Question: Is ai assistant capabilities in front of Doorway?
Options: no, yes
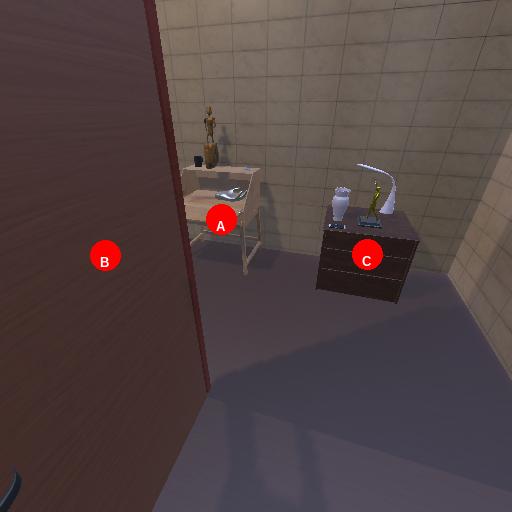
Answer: no